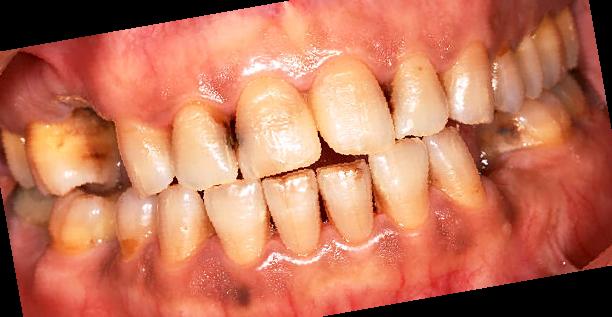
Condition: Calculus